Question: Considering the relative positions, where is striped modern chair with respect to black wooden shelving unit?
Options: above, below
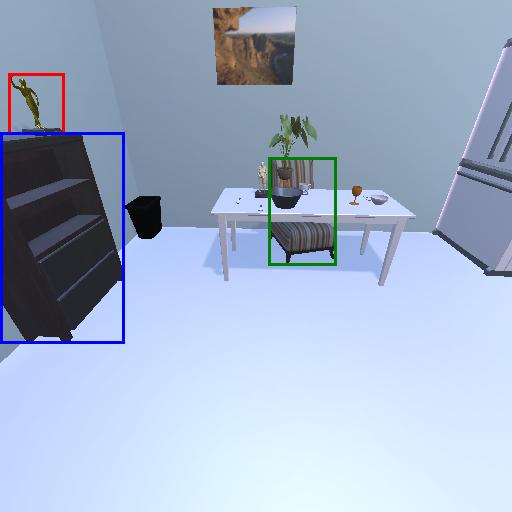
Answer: above